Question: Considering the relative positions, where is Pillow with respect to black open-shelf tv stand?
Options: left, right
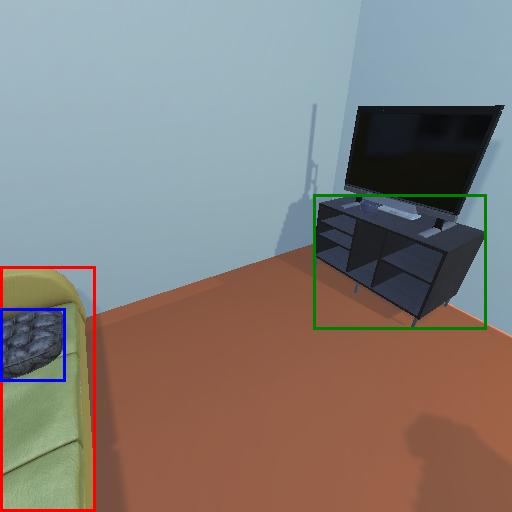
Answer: left